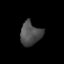
Tissue: prostate
Cell type: T cells
Senescence score: 0.2636
Nuclear area (px): 472
Mean DAPI intensity: 78.004